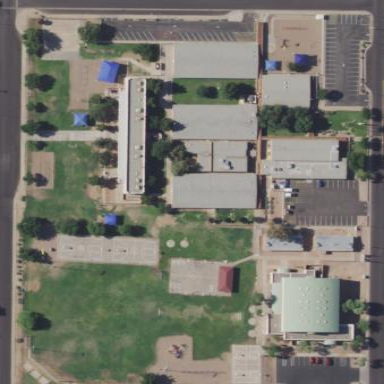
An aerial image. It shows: School.